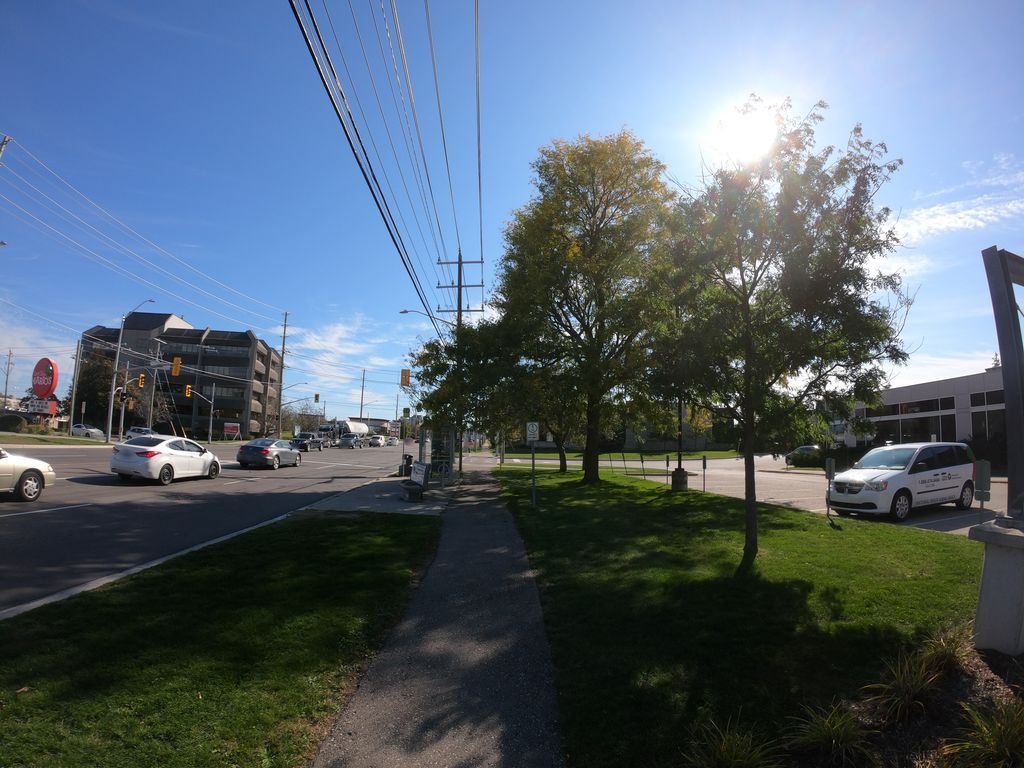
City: kitchener-waterloo